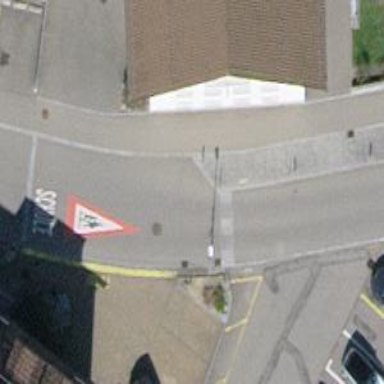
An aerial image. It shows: Feature for traffic calming is present.